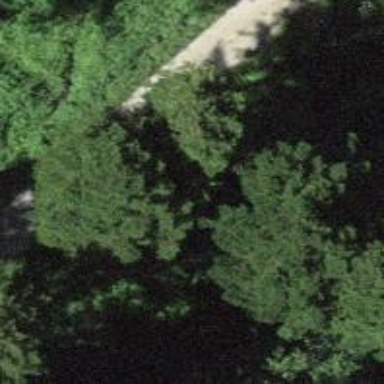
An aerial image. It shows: Culvert tunnel.